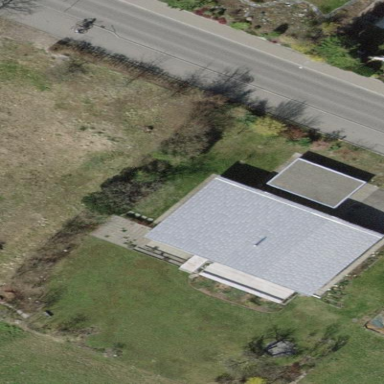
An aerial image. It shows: Detached building.